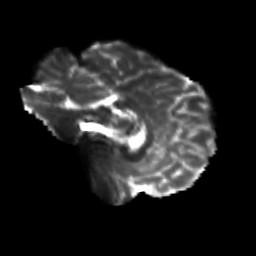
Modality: T2w
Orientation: sagittal
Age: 24
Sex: male
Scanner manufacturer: siemens
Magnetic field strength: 3 T
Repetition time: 3.5 s
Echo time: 0.125 s